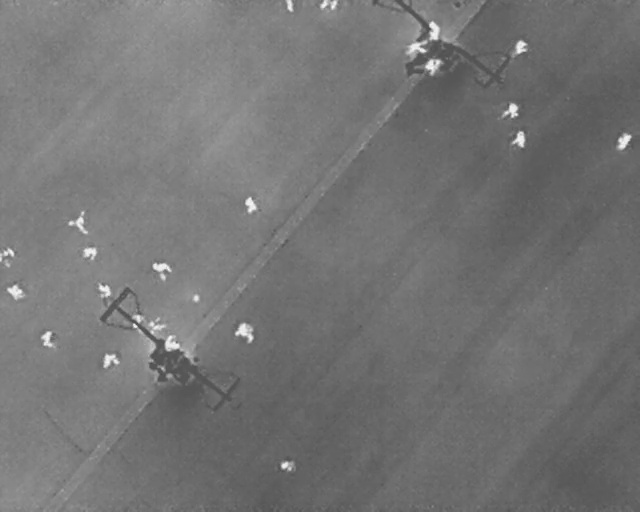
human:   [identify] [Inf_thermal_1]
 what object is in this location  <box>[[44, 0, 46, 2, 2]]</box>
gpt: <ref>1 small person at the top</ref>

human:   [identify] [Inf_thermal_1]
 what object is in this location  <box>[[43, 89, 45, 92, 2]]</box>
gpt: <ref>1 medium person at the bottom</ref>

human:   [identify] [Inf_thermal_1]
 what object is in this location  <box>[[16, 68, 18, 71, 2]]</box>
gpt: <ref>1 medium person at the bottom left</ref>